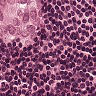
Metastatic tissue present: yes